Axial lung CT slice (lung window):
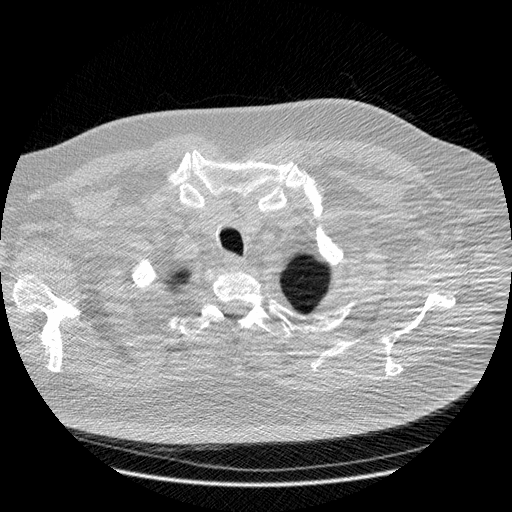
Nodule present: no